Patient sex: F
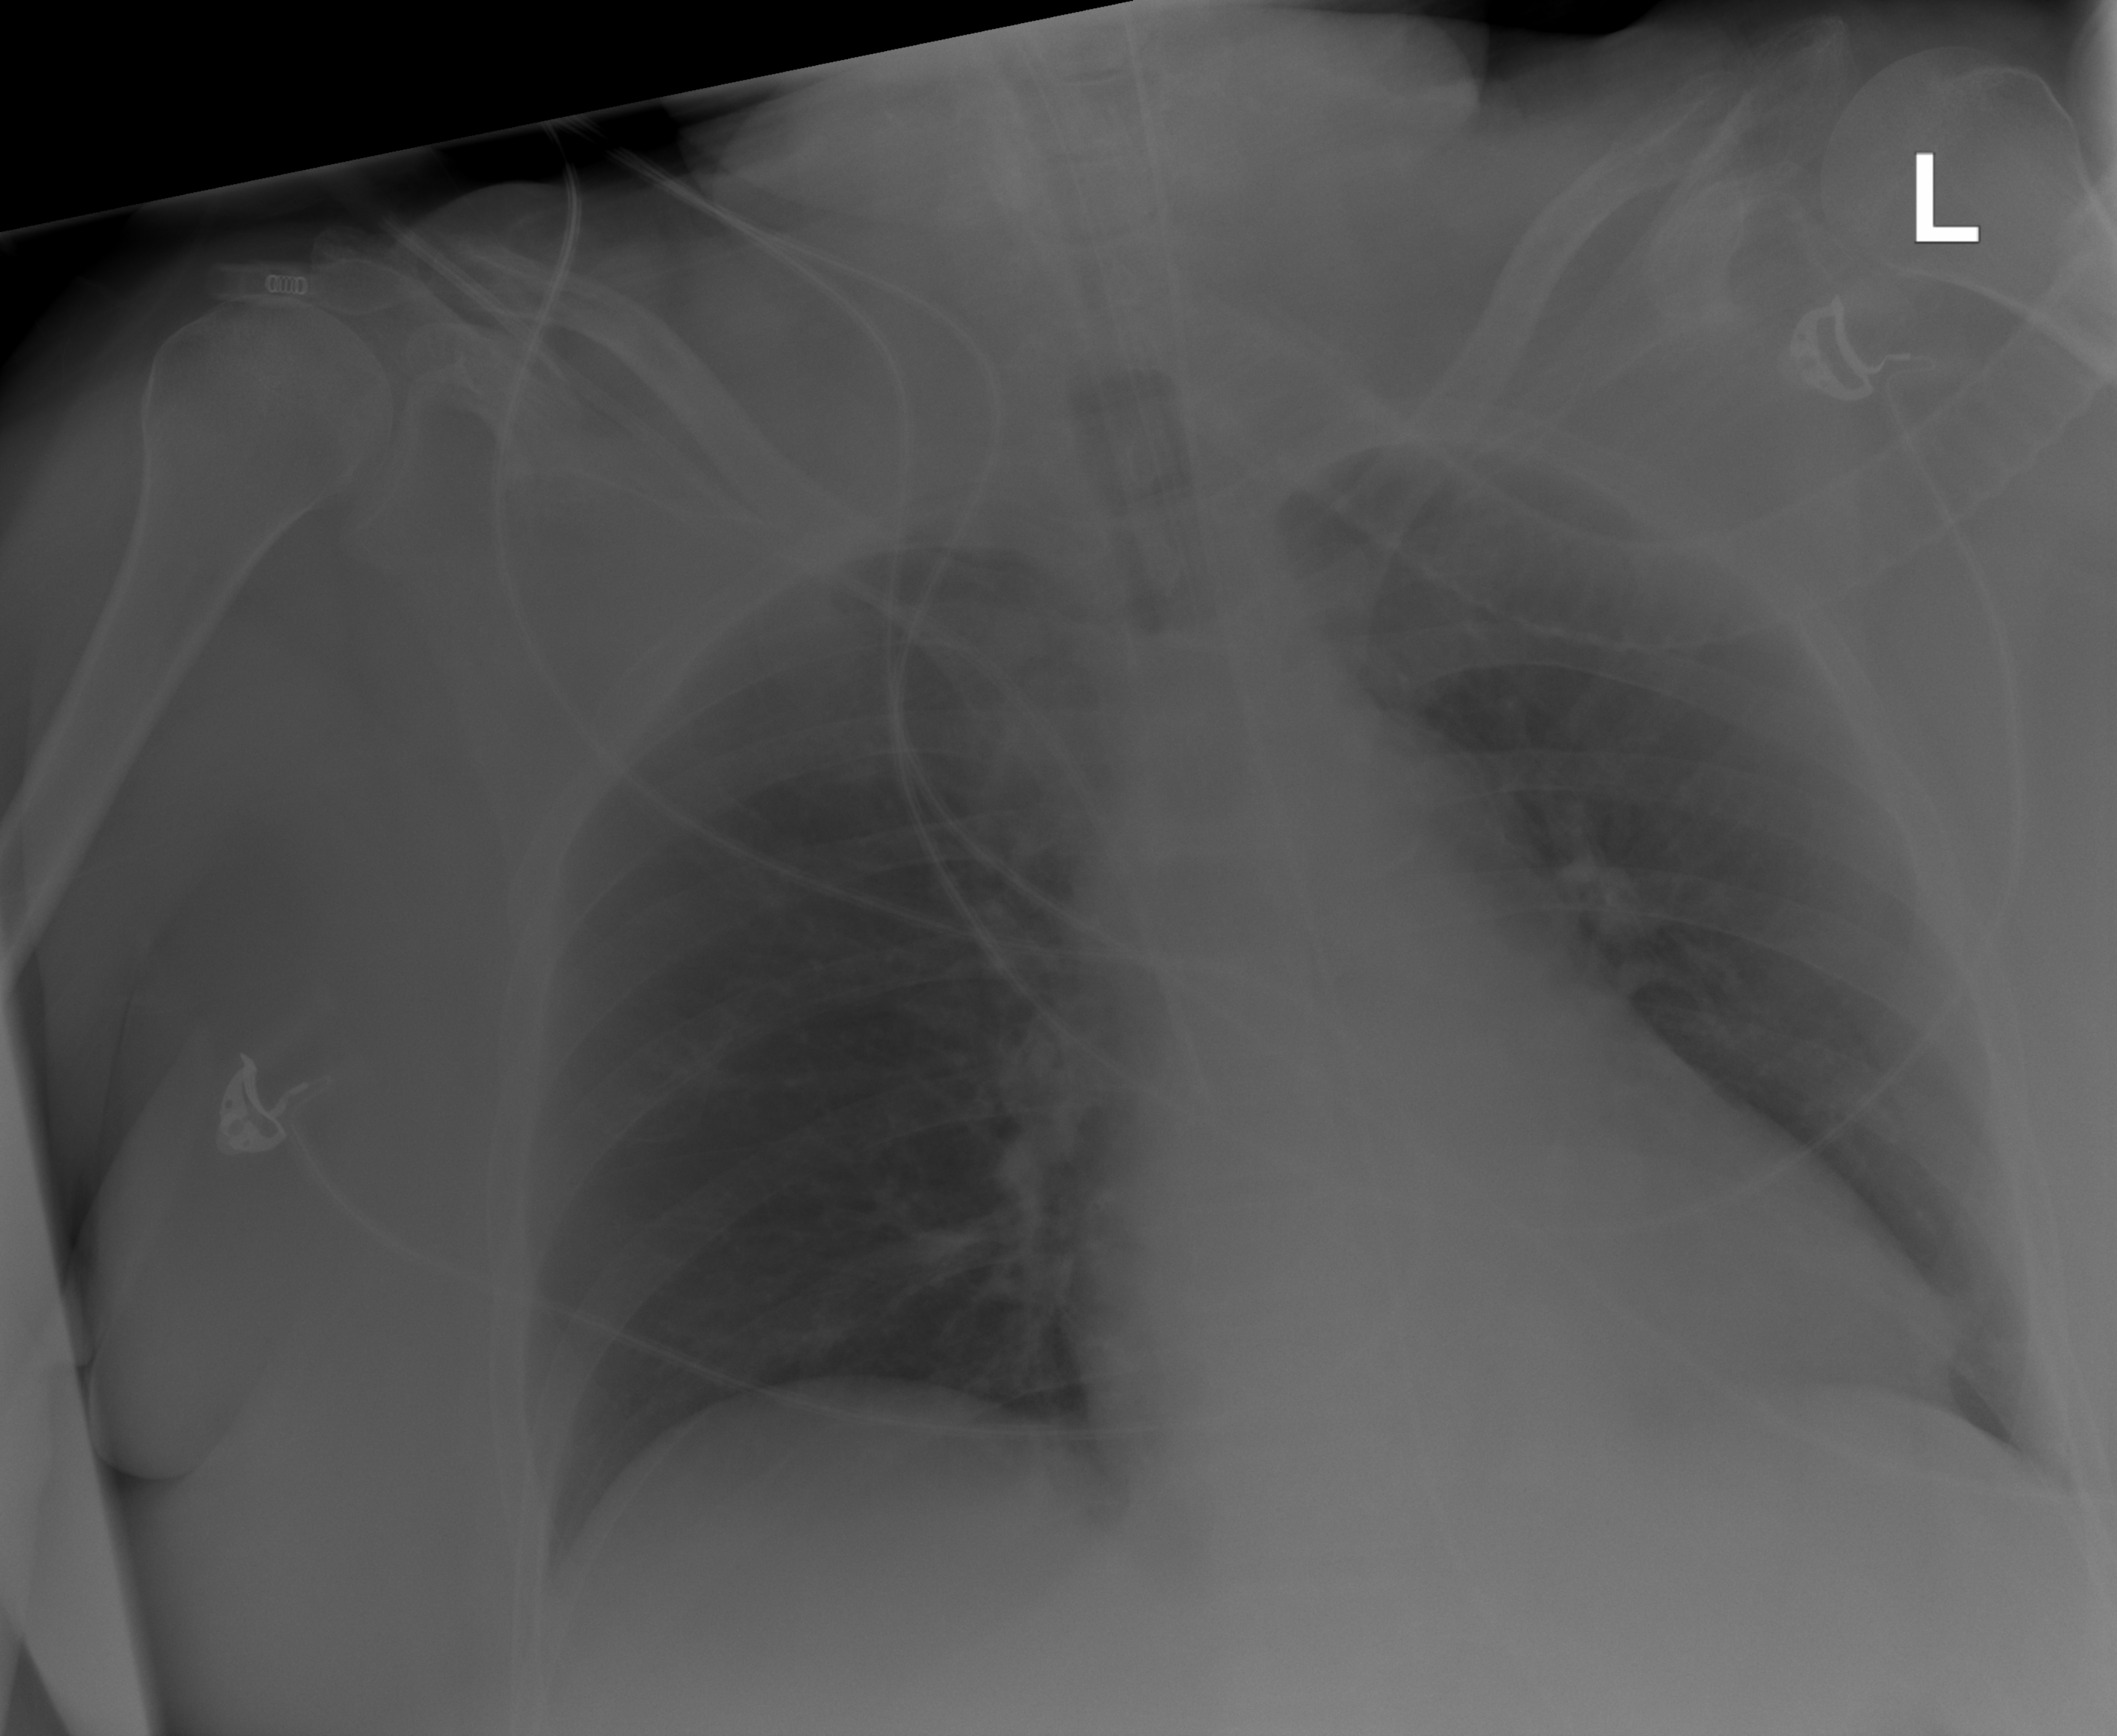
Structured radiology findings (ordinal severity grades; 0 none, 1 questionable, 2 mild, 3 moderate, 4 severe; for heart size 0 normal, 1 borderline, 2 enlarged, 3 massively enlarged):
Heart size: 0
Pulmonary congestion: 0
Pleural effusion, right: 0
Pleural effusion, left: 0
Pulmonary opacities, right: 0
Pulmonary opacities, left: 0
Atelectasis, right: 2
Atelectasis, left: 2